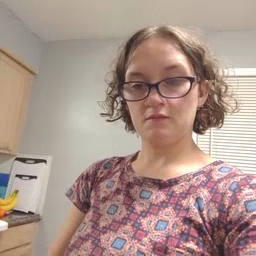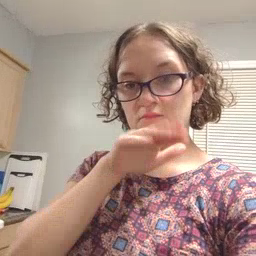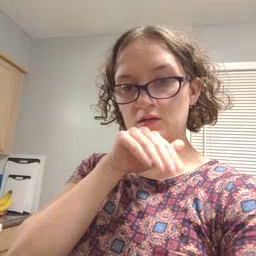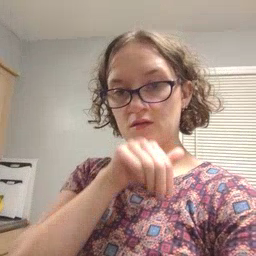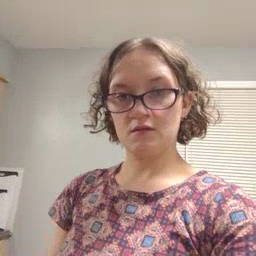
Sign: pig